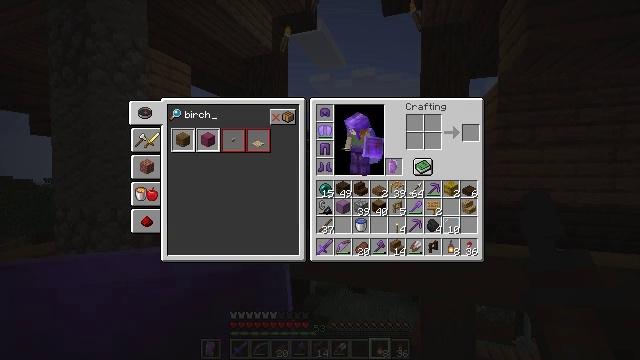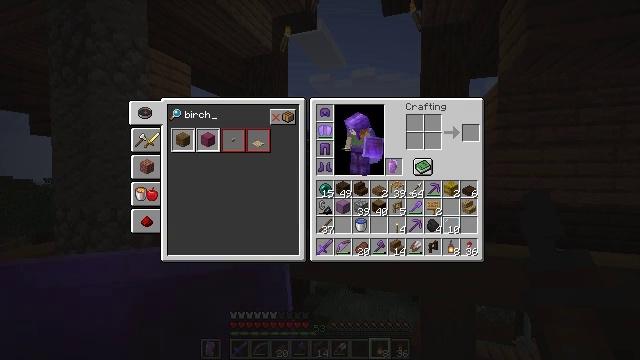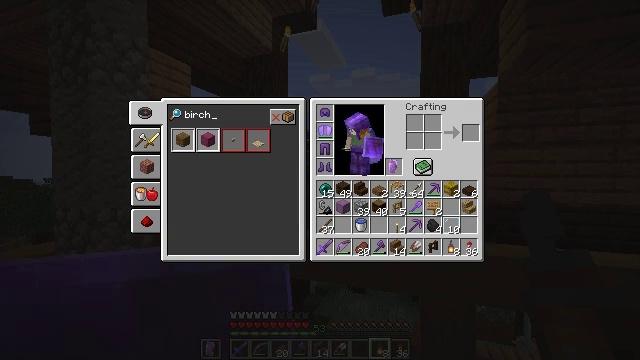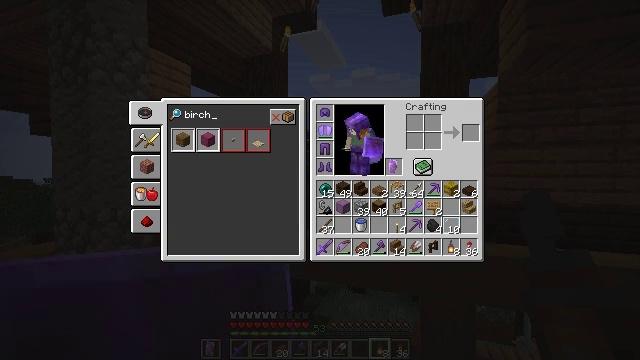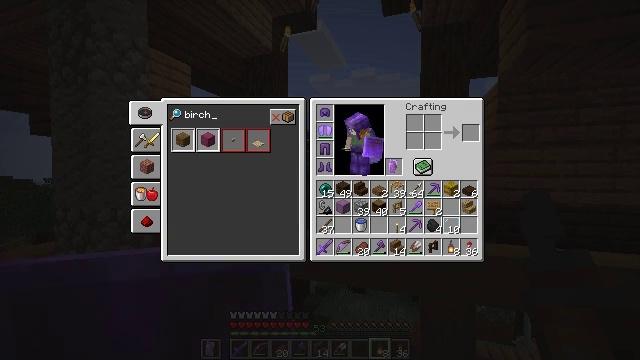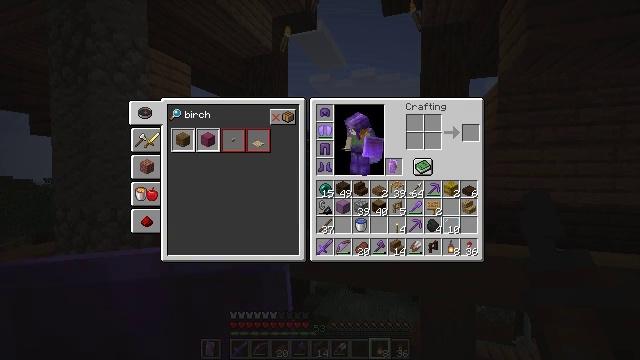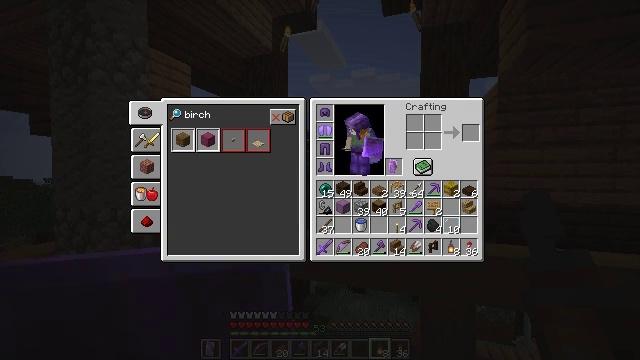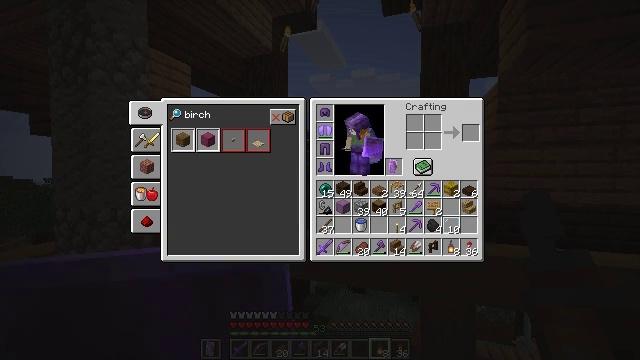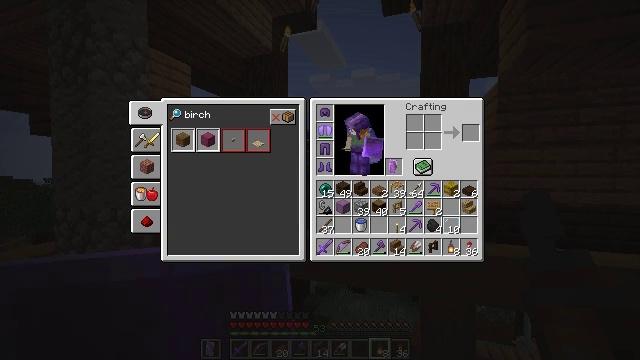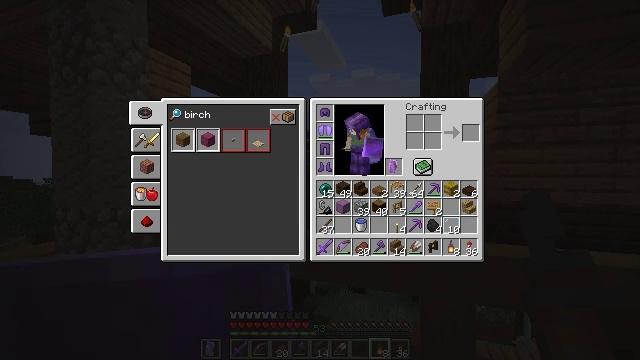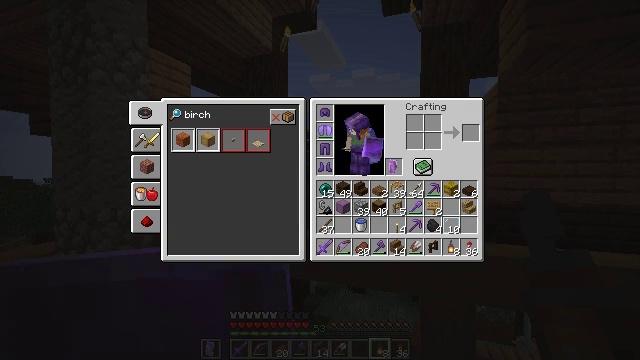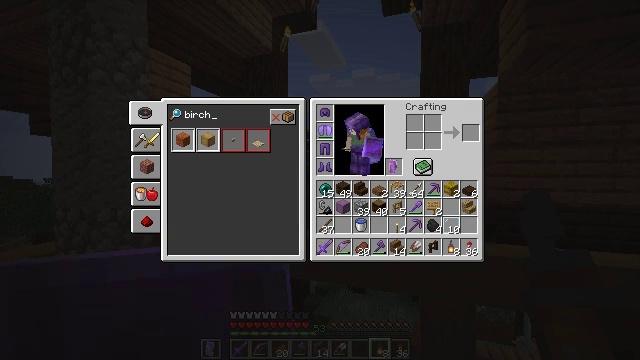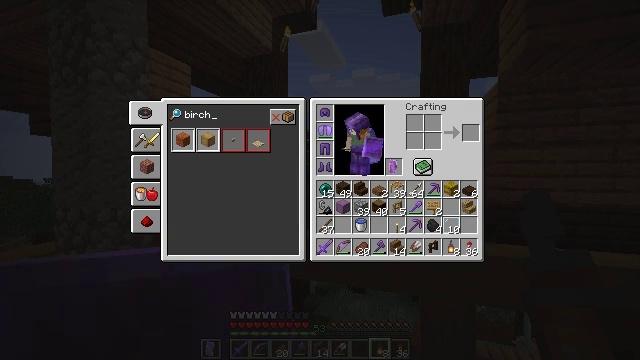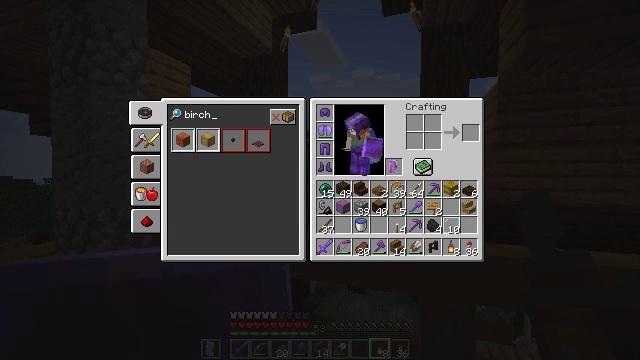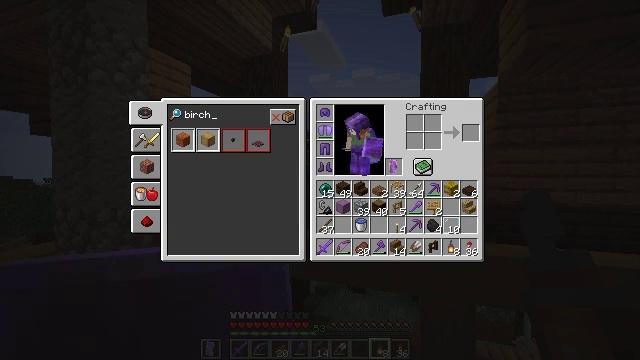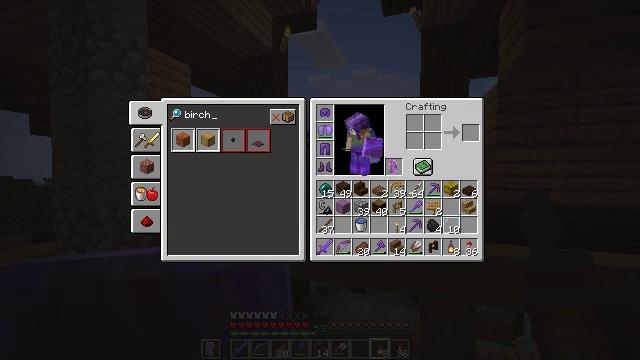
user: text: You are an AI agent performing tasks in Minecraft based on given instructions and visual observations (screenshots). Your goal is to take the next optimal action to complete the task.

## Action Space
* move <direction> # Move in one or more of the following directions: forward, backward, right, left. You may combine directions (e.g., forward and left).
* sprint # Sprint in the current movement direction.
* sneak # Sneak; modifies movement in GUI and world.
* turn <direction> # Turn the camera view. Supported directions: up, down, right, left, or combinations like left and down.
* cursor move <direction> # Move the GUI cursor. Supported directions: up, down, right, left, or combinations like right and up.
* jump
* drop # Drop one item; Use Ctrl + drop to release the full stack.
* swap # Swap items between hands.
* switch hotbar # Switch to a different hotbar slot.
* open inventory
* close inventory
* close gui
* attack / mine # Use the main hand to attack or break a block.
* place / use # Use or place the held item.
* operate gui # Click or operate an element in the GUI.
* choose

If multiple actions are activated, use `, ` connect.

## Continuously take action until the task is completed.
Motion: motion action
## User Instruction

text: Gather vines from trees or structures.
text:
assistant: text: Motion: no_op
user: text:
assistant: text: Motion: no_op
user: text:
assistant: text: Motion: no_op
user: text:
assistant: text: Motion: no_op
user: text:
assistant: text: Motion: no_op
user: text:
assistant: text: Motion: no_op
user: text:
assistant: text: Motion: no_op
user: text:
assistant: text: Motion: no_op
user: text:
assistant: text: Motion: no_op
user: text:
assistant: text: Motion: no_op
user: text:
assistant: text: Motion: no_op
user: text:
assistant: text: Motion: no_op
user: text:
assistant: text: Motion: no_op
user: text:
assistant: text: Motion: no_op
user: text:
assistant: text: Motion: no_op
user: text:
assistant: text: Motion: no_op
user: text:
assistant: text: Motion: no_op
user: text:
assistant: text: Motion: no_op
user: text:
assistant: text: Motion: no_op
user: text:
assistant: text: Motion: no_op
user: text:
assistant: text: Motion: no_op
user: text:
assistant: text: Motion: no_op
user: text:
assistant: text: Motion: no_op
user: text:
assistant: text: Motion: no_op
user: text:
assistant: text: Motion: no_op
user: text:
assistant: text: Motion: no_op
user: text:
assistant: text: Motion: no_op
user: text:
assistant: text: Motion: no_op
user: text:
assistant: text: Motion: no_op
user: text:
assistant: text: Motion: no_op